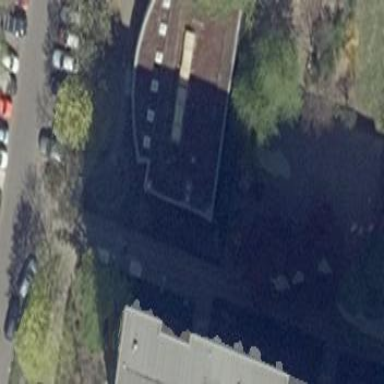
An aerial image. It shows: Community centre building.